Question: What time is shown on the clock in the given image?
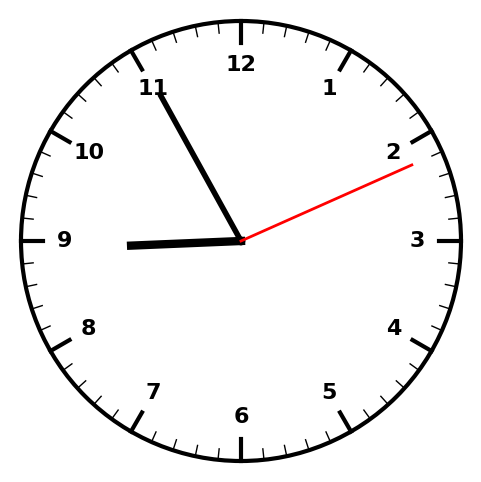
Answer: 08:55:11